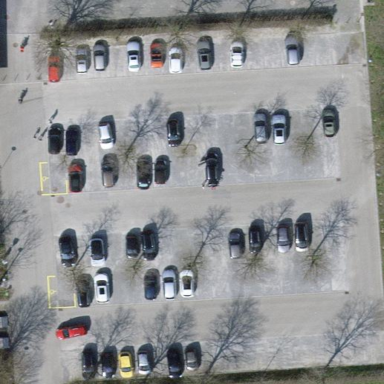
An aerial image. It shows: Parking area with surface.